Question: After erasing borders and headers, my JTable looks like this:

As you can see, a white border is seen at the bottom of the table, and I see no reason at my code for this to happen. How can I erase that?
The code for the JTable is:
'''
Object[][] datosMeasurements = {};
DefaultTableModel model = new DefaultTableModel(datosMeasurements, nombresColumnasTablas);
tablaMeasurements = new JTable(model){
public boolean isCellEditable(int rowIndex, int colIndex) {
if(colIndex==1){
return true;
}
return false; //Disallow the editing of any cell
}
};
model.addTableModelListener(new CambioTablaMeasurementListener());
TableCellRenderer rendererMeasurements = new paramRenderer();
tablaMeasurements.setDefaultRenderer(Object.class, rendererMeasurements);
((DefaultCellEditor) tablaMeasurements.getDefaultEditor(Object.class)).setClickCountToStart(1);
JScrollPane scrollMeasurements = new JScrollPane(tablaMeasurements);
tablaMeasurements.setTableHeader(null);
scrollMeasurements.setColumnHeaderView(null);
tablaMeasurements.setPreferredScrollableViewportSize(new Dimension(100,100));
'''
And for its renderer:
'''
class paramRenderer extends DefaultTableCellRenderer
{
private final DecimalFormat formatter = new DecimalFormat( "#.000" );
public Component getTableCellRendererComponent(
JTable table,
Object value,
boolean isSelected,
boolean hasFocus,
int row,
int column)
{
//value = formatter.format((Number)value);
super.getTableCellRendererComponent(table, value, isSelected, hasFocus, row, column);
setEnabled(table == null || table.isEnabled());
if (column == 0)
setHorizontalAlignment( RIGHT );
else if (column == 1)
setHorizontalAlignment( CENTER );
else
setHorizontalAlignment( LEFT );
for (int i=0; i<3; i++) {
TableColumn columna = table.getColumnModel().getColumn(i);
if (i==0) columna.setPreferredWidth(65);
if (i==1) columna.setPreferredWidth(75);
if (i==2) columna.setPreferredWidth(30);
}
if(isSelected)
{
setBackground(table.getBackground());
setForeground(table.getForeground());
if (row==0 || row==2) setBackground(new java.awt.Color(211, 217, 255));
else setBackground(java.awt.Color.white);
}
else
{
setBackground(table.getBackground());
setForeground(table.getForeground());
if (row==0 || row==2) setBackground(new java.awt.Color(211, 217, 255));
else setBackground(java.awt.Color.white);
}
return this;
}
public void setValue() {
formatter.setMinimumFractionDigits(1);
formatter.setMaximumFractionDigits(3);
}
}
'''
}
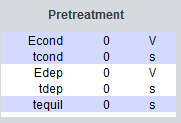
Answer: calculate the prefScrollableViewportSize in terms of rowHeight, something like
'''
int visibleRowCount = 10;
table.setPreferredScrollableViewportSize(
new Dimension(myWidth, visibleRowCount * table.getRowHeight()));
'''